Question: I am trying to add a link or a button on a Google maps info window
(<URL> and handle the 'tap' event with my sencha touch controller. My code is not working. Basically what I'm trying to do is to fire an event with native Javascript and listen to it into my controller.

Here I add the infowindow on the marker:
'''
google.maps.event.addListener(marker, 'click', function() {
me.selectedMarker = marker;
// info window
var contentString = "'<div id='content'>"
+ "<h1 id='firstHeading'>{0}</h1>"
+ "<div id='bodyContent'>{1}</div>" +
"<div id='detailLink' onClick="fireEvent(this, 'tap')" style='text-decoration: underline'>" +
"TAP ME TO OPEN THE DETAIL" +
"</div>" +
"</div>"
contentString = contentString.format(punto.label, punto.descBreve);
if (me.infowindow) {
me.infowindow.close();
}
me.infowindow = new google.maps.InfoWindow({
content : contentString
});
me.infowindow.open(me.getMap(), marker);
});
'''
fireEvent function in my index.html, it runs without any exception:
'''
function fireEvent(element, event) {
if (document.createEventObject) {
// dispatch for IE
var evt = document.createEventObject();
return element.fireEvent('on' + event, evt)
} else {
// dispatch for firefox + others
var evt = document.createEvent("HTMLEvents");
evt.initEvent(event, true, true); // event type,bubbling,cancelable
return !element.dispatchEvent(evt);
}
}
'''
Event handler in my controller (it's never called)
'''
control : {
'#detailLink' : {
tap : function(){ alert('tapped')},
click : function(){ alert('clicked')}
}
}
'''
Only one info window is displayed at a time.
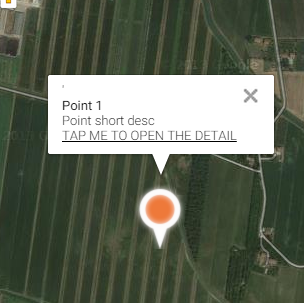
Answer: Here's a clean solution:
'''
google.maps.event.addListener(marker, 'click', function() {
var contentString = "'<div id='content'>"
+ "<h1 id='firstHeading'>{0}</h1>"
+ "<div id='bodyContent'>{1}</div>"
// + "<div id='detailLink' onClick="fireEvent(this, 'tap')" style='text-decoration: underline; padding : 6px'>"
+ "<div id='detailLink' style='text-decoration: underline; padding : 6px'>"
+ "TAP ME TO OPEN THE DETAIL" + "</div>" + "</div>"
contentString = contentString.format(punto.label,
punto.descBreve);
if (me.infowindow) {
me.infowindow.close();
}
me.infowindow = new google.maps.InfoWindow({
content : contentString
});
me.infowindow.open(me.getMap(), marker);
// short delay
setTimeout(function() {
var iw = Ext.get('detailLink');
iw.addListener({
tap : function() {
// do what you need
}
});
}, 100);
});
'''
The function on fireEvent index.html is not required anymore.